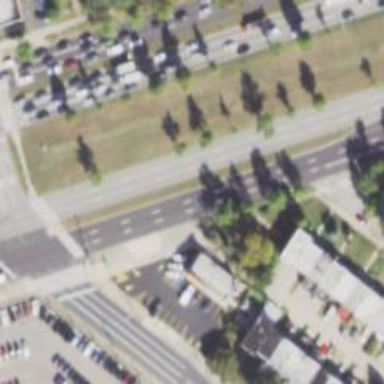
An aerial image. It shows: Uncontrolled road crossing.